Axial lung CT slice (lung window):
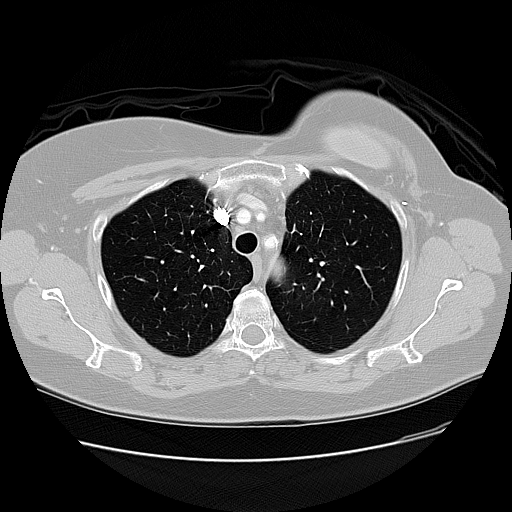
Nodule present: no